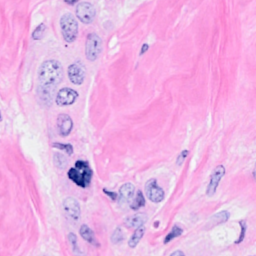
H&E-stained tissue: Breast